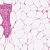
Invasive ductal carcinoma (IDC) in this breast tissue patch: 0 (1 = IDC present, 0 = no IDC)